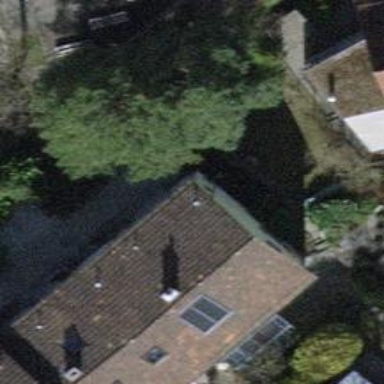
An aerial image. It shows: Building with tiled roof.